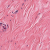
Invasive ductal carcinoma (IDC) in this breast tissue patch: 0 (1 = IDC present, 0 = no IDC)